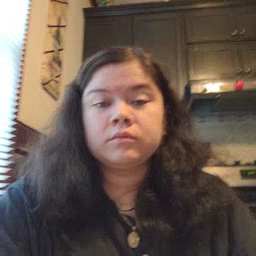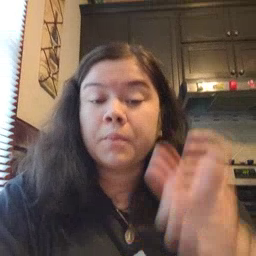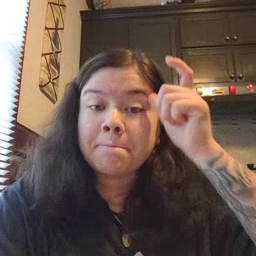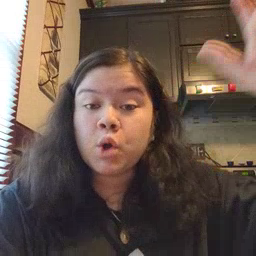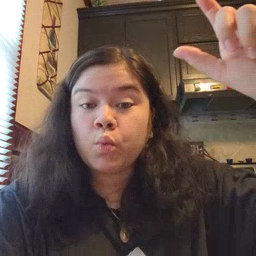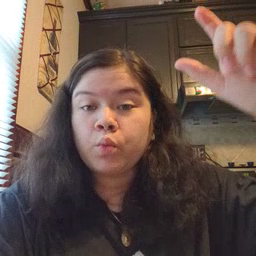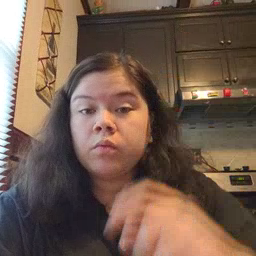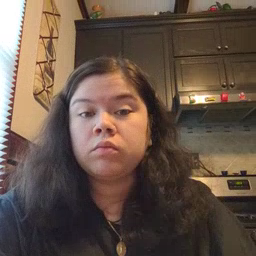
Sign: moon